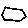
Label: hexagon